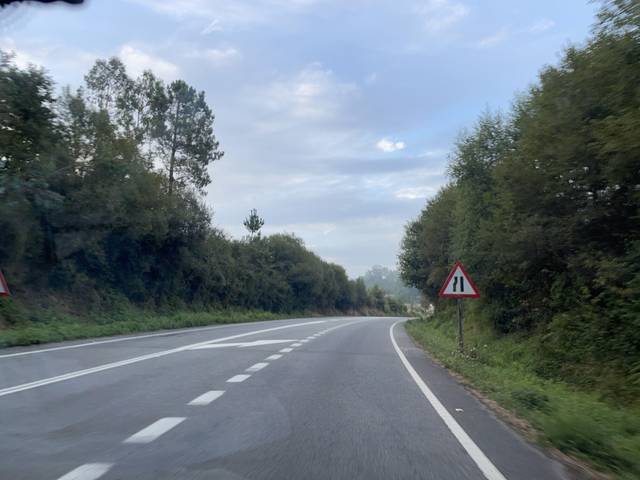
Region: Spain
Coordinates: 42.893, -8.686